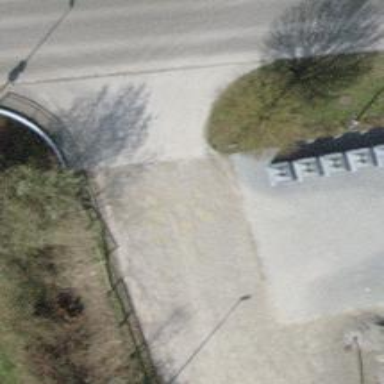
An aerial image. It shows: Parking aisle designated as service road.